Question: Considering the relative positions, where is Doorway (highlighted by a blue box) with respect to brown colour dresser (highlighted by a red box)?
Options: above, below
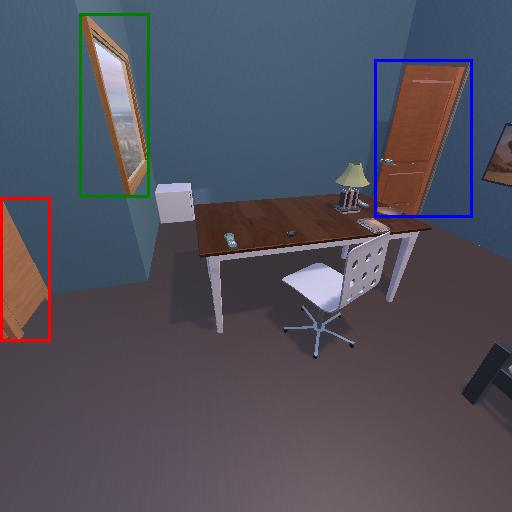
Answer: above